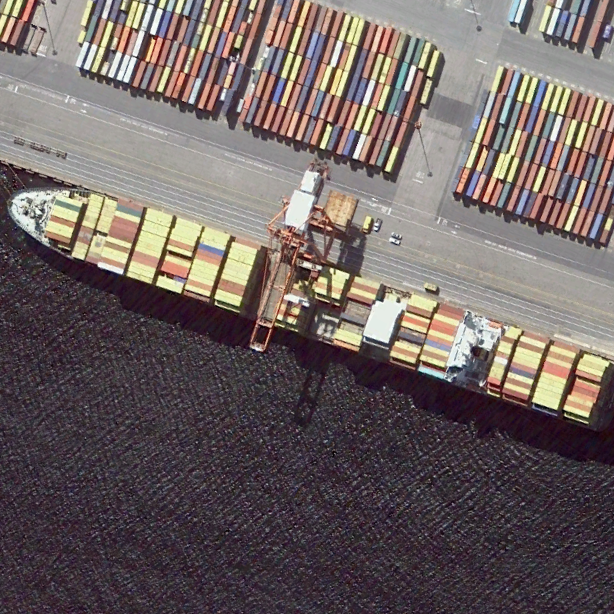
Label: Container_ship